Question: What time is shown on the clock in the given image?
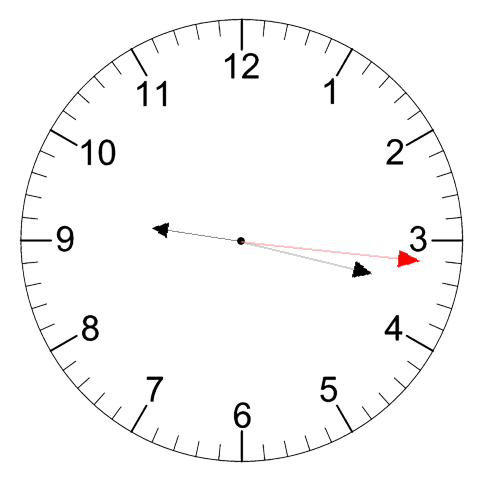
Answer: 09:17:16